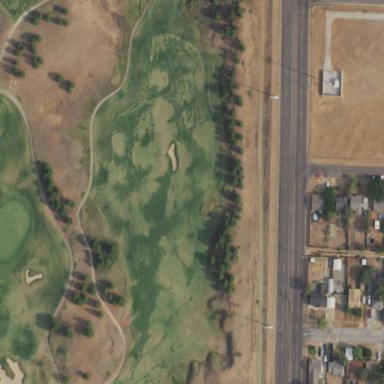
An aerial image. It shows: Rough area on grassy golf course.